Field crop: maize
Growth stage: 2
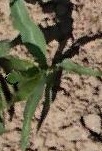
Species: maize